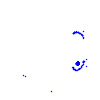
Particle: pion